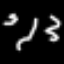
Label: squiggle